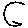
Label: moon